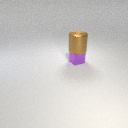
large brown metal cylinder above small purple metal cube